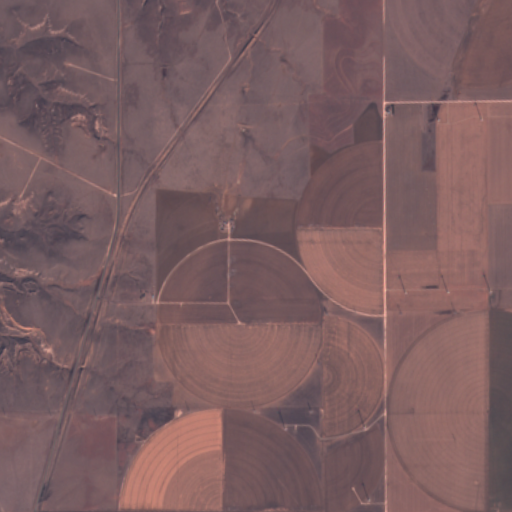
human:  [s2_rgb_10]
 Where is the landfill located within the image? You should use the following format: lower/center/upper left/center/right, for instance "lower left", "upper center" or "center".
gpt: There is no landfill in the image.